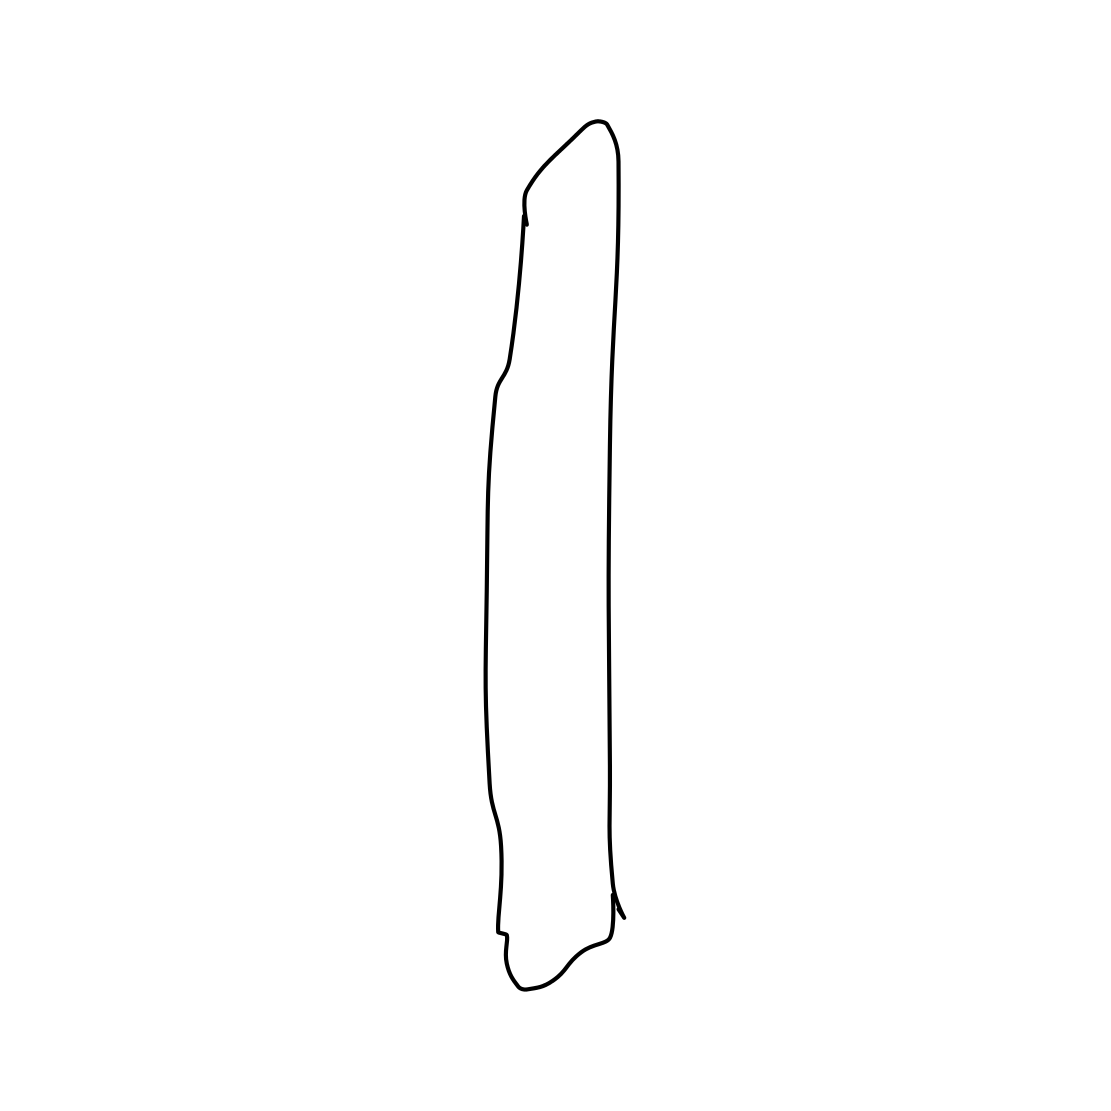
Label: snowboard